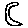
Label: moon